Field crop: maize
Growth stage: 2
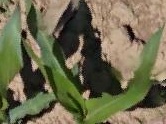
Species: maize